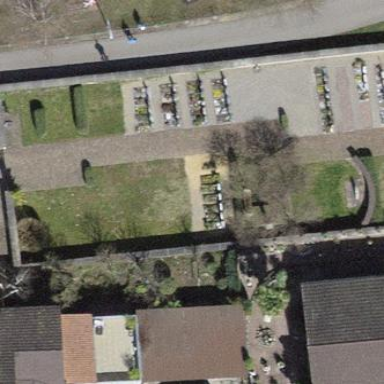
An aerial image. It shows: Grave yard.